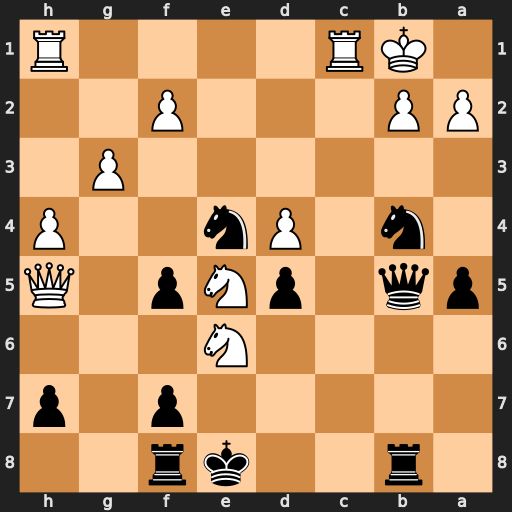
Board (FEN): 1r2kr2/5p1p/4N3/pq1pNp1Q/1n1Pn2P/6P1/PP3P2/1KR4R
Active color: b
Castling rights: -
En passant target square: -
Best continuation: Qa4 Ng7+ Kd8 Nc6+ Nxc6